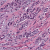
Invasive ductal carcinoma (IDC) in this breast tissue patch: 1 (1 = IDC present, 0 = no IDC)